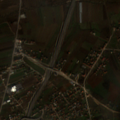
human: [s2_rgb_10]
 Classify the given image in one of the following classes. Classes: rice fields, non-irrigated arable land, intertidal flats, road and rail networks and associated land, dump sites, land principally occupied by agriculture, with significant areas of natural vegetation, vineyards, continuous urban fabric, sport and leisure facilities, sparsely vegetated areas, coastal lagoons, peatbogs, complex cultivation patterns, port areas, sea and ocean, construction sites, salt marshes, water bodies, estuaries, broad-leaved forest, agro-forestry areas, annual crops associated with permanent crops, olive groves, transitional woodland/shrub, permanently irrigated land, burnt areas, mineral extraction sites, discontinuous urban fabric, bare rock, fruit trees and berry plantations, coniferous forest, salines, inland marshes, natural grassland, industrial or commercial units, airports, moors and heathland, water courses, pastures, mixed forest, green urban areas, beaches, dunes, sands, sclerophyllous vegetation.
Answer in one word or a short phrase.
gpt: discontinuous urban fabric, non-irrigated arable land, complex cultivation patterns